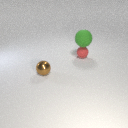
small brown metal sphere to the left of small red rubber sphere